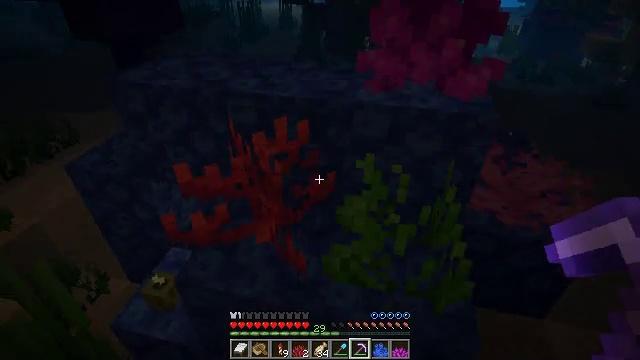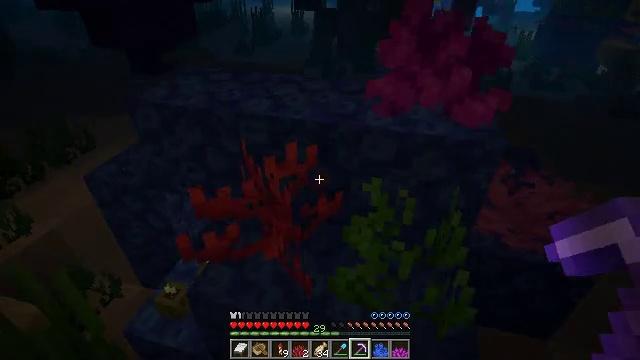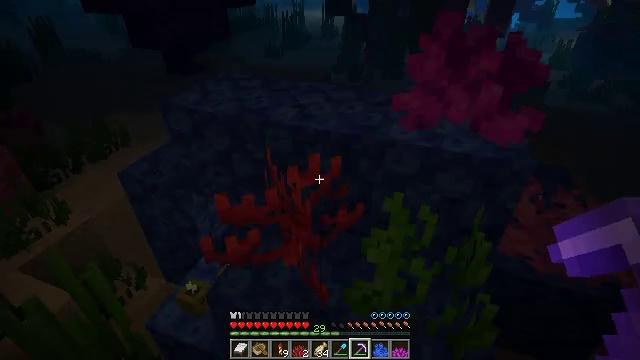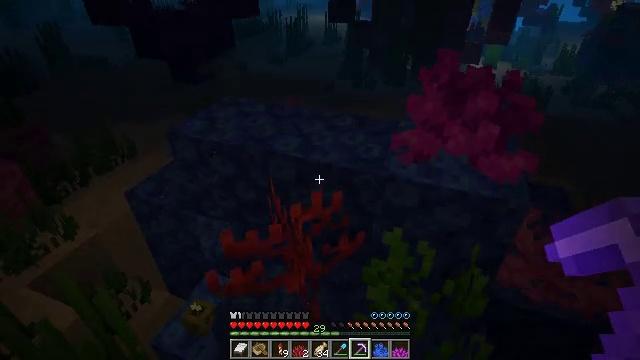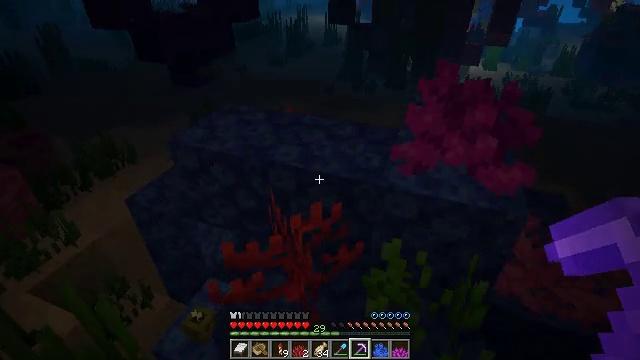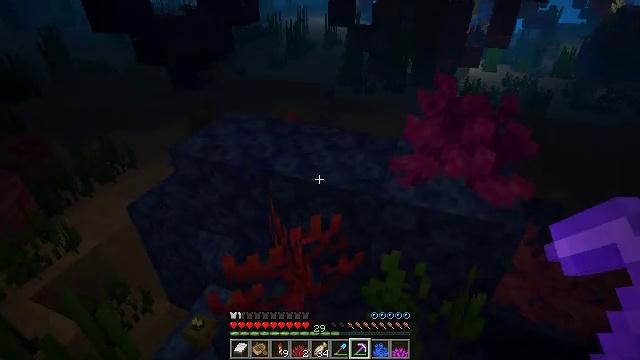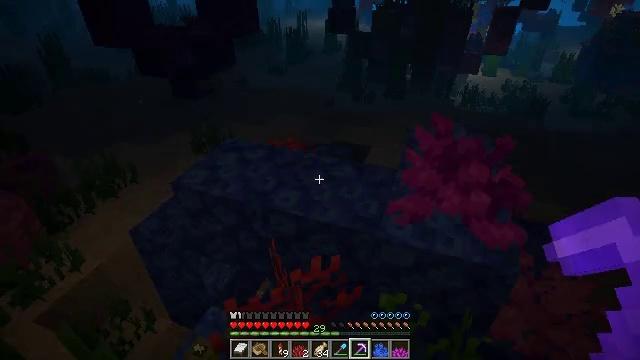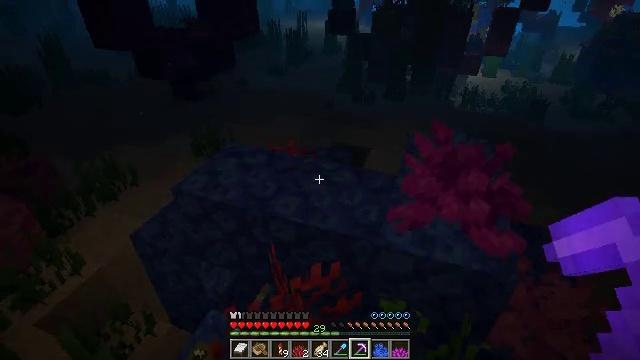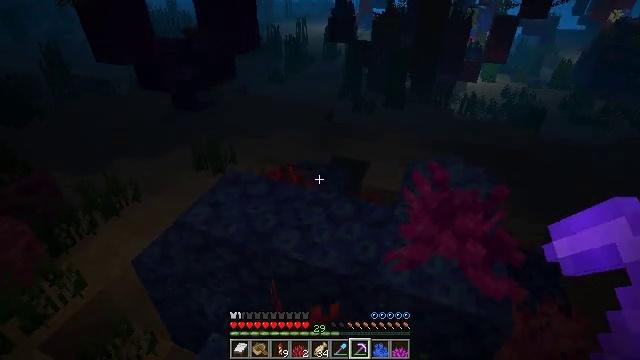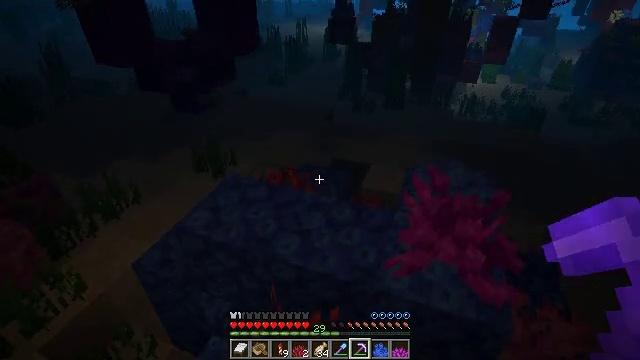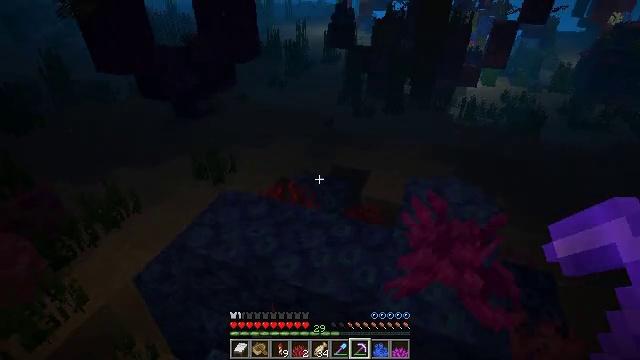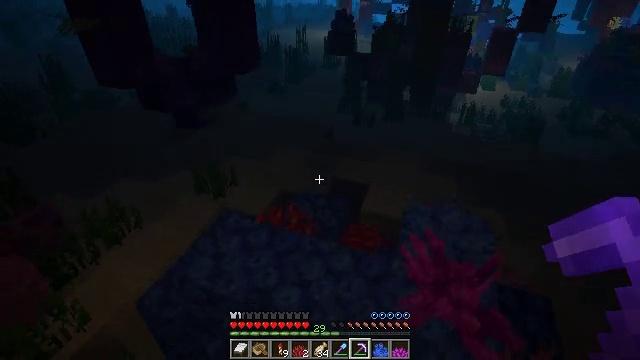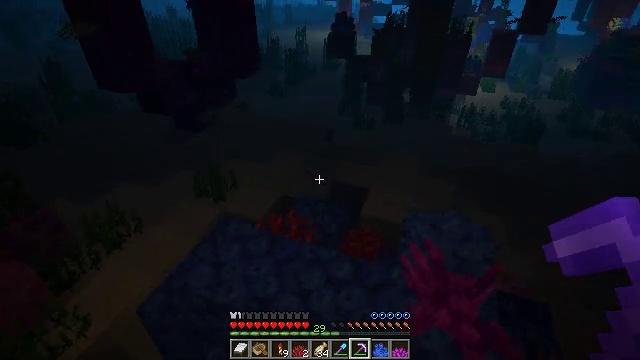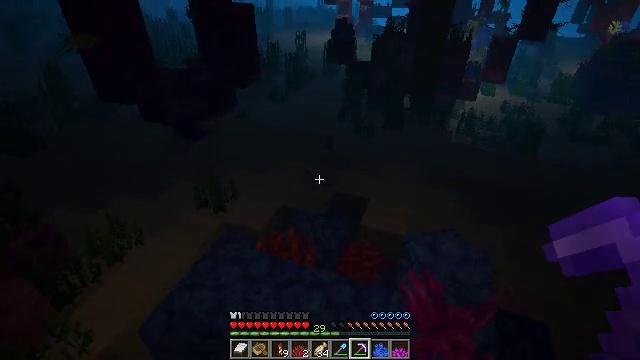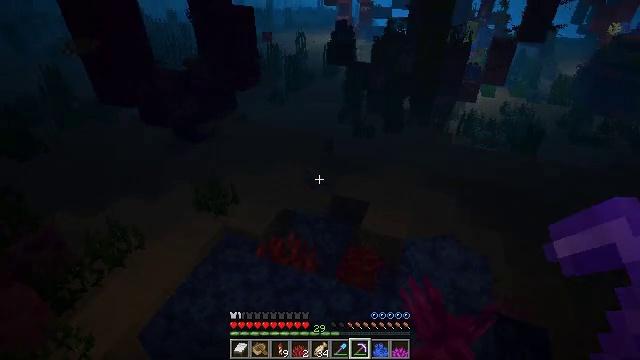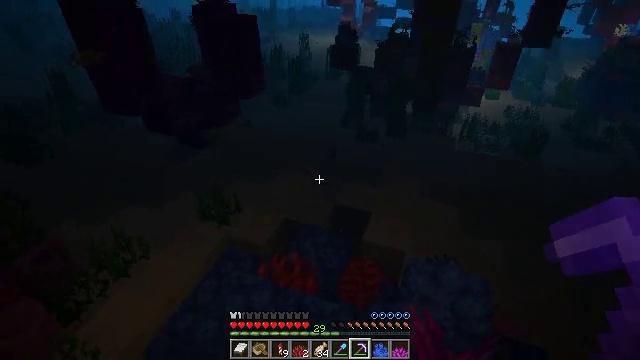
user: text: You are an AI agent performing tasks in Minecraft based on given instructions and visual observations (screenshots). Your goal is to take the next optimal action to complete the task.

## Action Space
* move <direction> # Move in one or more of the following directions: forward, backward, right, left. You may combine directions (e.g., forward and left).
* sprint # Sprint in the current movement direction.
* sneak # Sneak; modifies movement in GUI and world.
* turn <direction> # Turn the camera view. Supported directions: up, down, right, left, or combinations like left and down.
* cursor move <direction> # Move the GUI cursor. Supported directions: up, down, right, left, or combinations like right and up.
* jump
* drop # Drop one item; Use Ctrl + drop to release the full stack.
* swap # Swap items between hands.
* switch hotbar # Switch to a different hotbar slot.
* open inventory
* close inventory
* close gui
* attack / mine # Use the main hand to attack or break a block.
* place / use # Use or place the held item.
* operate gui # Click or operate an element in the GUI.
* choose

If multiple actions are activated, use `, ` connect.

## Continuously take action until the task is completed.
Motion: motion action
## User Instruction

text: Collect the fire coral wall fan from the ocean.
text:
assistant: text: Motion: move forward, turn left, jump
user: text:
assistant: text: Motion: move forward, turn left, jump
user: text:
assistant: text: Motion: move forward, jump
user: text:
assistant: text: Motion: move forward, jump
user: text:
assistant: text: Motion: move forward, jump
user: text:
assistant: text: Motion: move forward, jump
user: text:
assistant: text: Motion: move forward, jump
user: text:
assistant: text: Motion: move forward, jump
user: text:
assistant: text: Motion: move forward, jump
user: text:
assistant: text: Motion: move forward, jump
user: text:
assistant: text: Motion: move forward, jump
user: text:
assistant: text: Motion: move forward, jump
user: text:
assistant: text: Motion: move forward, jump
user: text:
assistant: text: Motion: move forward, jump
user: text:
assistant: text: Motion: move forward, jump
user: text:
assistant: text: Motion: move forward, turn left and down
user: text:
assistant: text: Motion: move forward, turn left and down
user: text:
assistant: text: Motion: move forward, turn down
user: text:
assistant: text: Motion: move forward, turn down
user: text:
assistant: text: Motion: move forward, turn down
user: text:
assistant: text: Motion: move forward, turn down
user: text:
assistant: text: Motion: move forward, sneak, turn down
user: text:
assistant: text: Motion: move forward, sneak, turn down
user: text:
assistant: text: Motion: move forward, sneak
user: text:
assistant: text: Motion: move forward, sneak
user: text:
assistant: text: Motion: move forward, sneak
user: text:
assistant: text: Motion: move forward, sneak
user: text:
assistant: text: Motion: move forward
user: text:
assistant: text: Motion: move forward
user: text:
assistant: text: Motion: move forward